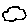
Label: cloud